Field crop: maize
Growth stage: 2
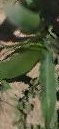
Species: maize